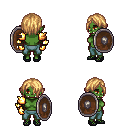
a pixel art fantasy rpg character, female body template, orc, green skin, gold arm armor, teal pants, light blonde bangs hairstyle, gold gloves, ghillies, shield, four views (front, back, left, right), 2x2 character sprite sheet, small pixel art, hard edges, no anti-aliasing